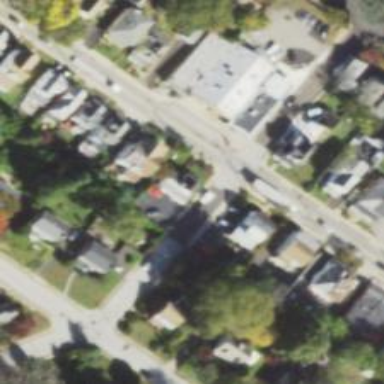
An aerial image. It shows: Unmarked road crossing.